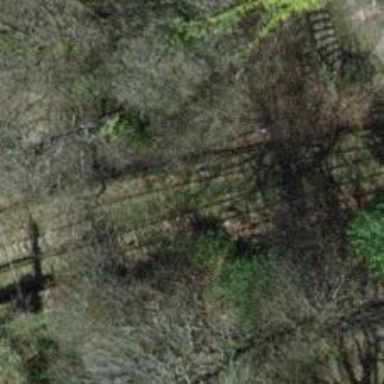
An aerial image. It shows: Disused railway.